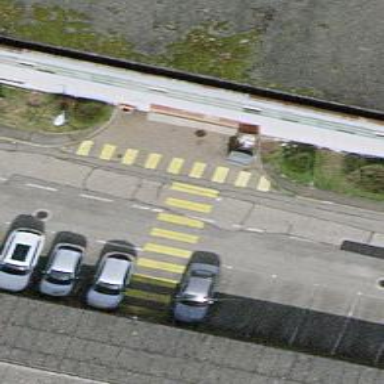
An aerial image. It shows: Marked crossing on the road.